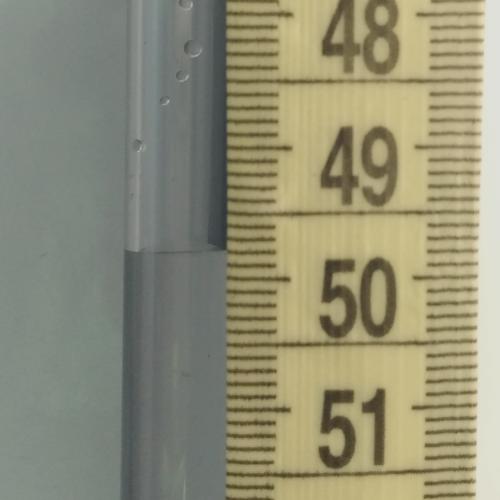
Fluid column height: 49.8 cm